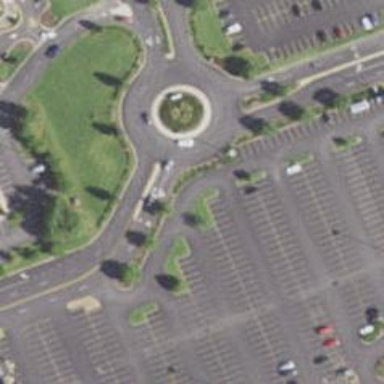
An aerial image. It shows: Tertiary road with asphalt surface leading to roundabout junction.